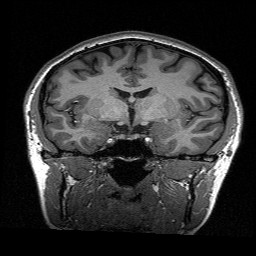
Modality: T1w
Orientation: sagittal
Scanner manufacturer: siemens
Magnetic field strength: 3 T